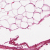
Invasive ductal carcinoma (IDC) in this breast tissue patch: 0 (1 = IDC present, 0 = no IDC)